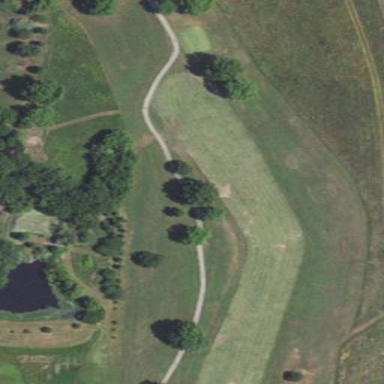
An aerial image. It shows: Golf fairway surrounded by grass.